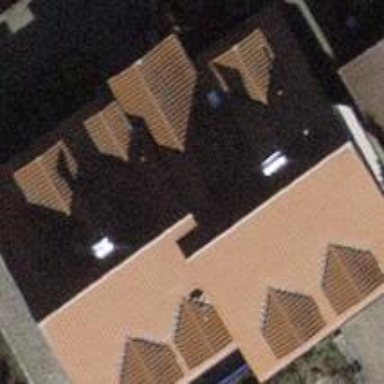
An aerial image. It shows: Semidetached house with gabled roof.